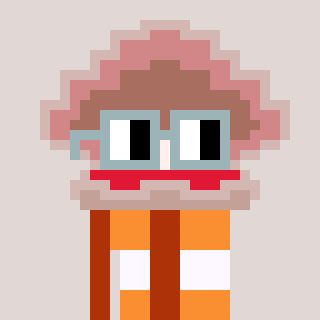
a pixel art character with square dark gray glasses, a oyster-shaped head and a hotbrown-colored body on a warm background